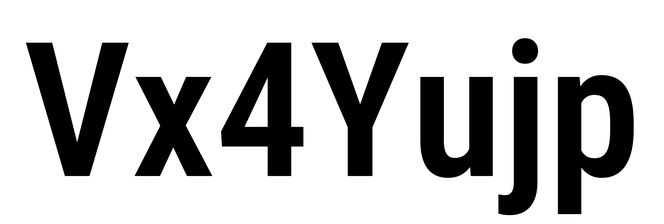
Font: Roboto_Condensed_SemiBold